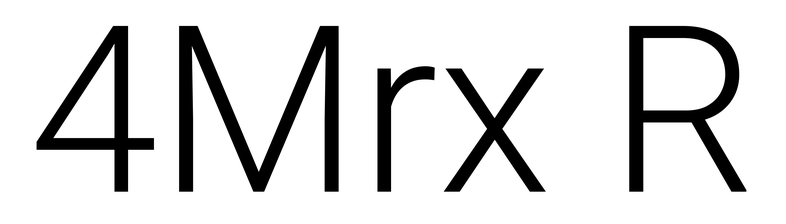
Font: Roboto_Light